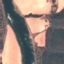
Land use / land cover class: River